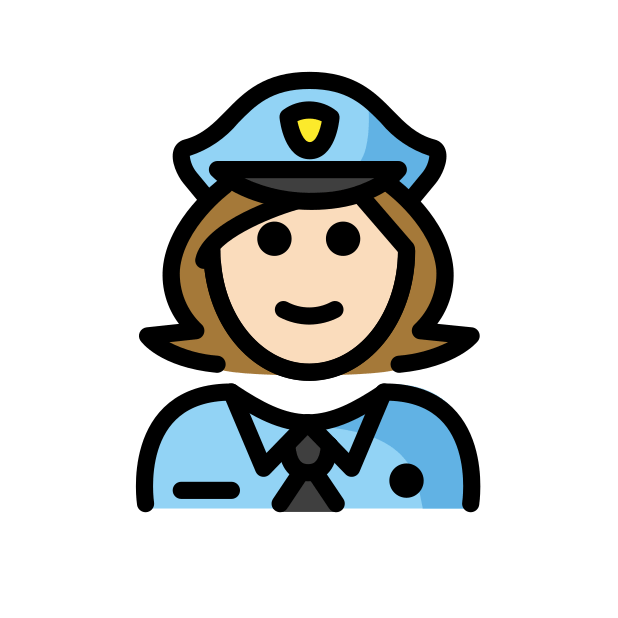
woman police officer: light skin tone